Question: I would like to make an extra button in the iPhone keyboard left bottom corner like on the photo bellow. Is it possible to do this ?

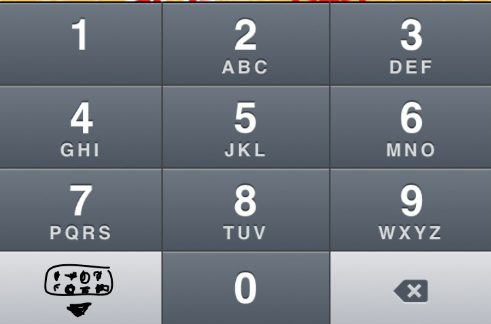
Answer: the only way to customize those buttons is to rebuild the keyboard itself.
<URL>
Ray has always got some good tutorials on iphone dev. being able to customize your inputView is only half the battle tho. You will then need to build the custom view. Likely you will want to emulate the existing keypad, with your custom button obviously.
as a side note. to dismiss the keyboard you need to resignFirstResponder via the first responder.
When you get that far, here is the code I use to do exactly that
'''
@implementation UIView (FindAndResignFirstResponder)
- (BOOL)findAndResignFirstResponder
{
UIView *responder = [self findFirstResponder];
if (responder) {
[responder resignFirstResponder];
return YES;
}
return NO;
}
- (UIView*)findFirstResponder
{
if (self.isFirstResponder) {
return self;
}
for (UIView *subView in self.subviews) {
UIView *responder = [subView findFirstResponder];
if (responder != nil)
return responder;
}
return nil;
}
@end
'''
call the if you have a hold of the superview of all your inputs, you can call findAndResignFirstResponder on that view.
Or as you can see the findAndResignFirstResponder calls resignFirstResponder on the "found" firstResponder. therefore if you have the first responder you can just resign it